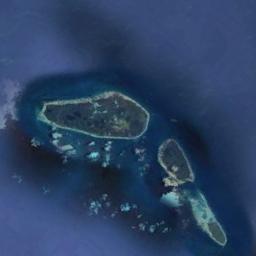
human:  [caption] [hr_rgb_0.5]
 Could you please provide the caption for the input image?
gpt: There is much vegetation on the island .

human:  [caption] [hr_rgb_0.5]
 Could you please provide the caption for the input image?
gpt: There are a group of green islands on the blue sea, And there are white sand beaches on the outer periphery of the island .

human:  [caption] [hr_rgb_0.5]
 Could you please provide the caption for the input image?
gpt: There are many islands of different shapes and sizes .

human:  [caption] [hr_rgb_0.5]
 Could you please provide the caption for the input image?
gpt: The archipelago with lots of islands of different sizes is surrounded by deep blue waters .

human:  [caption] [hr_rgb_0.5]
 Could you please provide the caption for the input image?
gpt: There are several green islands on a blue sea .